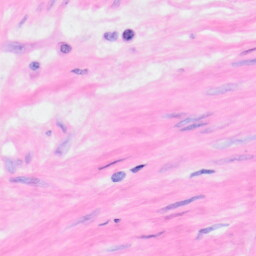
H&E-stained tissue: Kidney